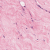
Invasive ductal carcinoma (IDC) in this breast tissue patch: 0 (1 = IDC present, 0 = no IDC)